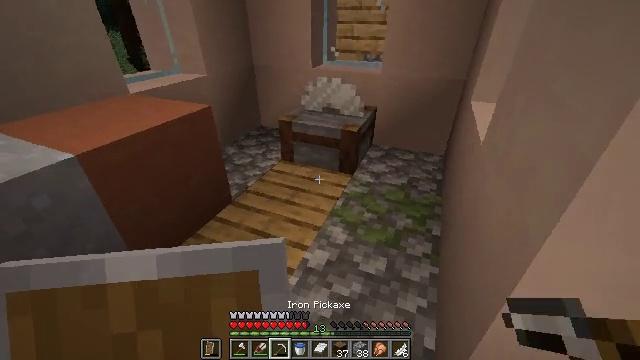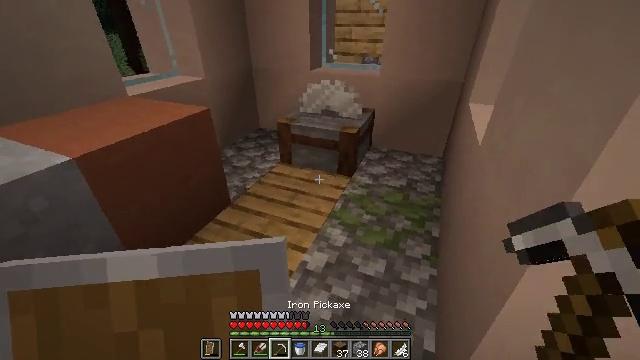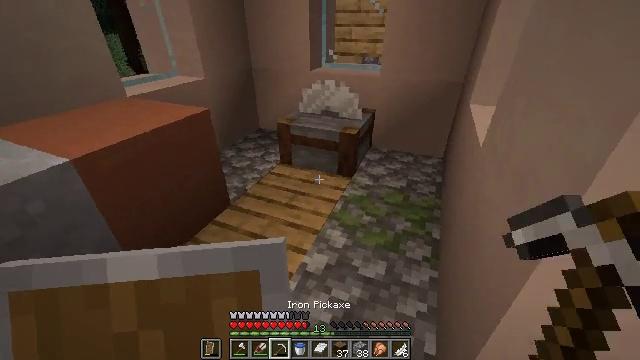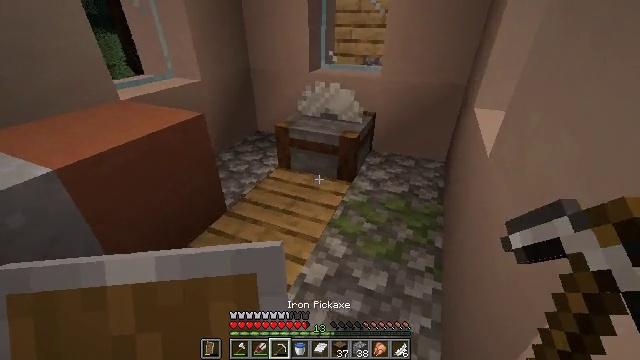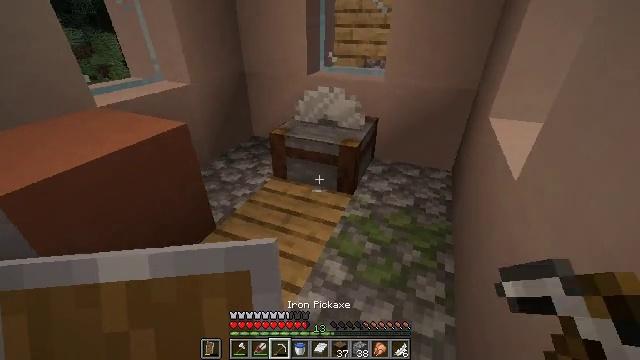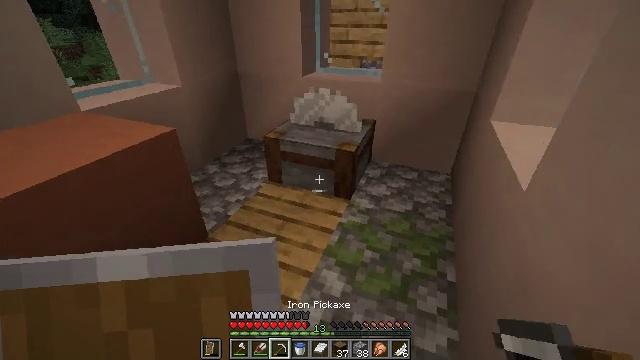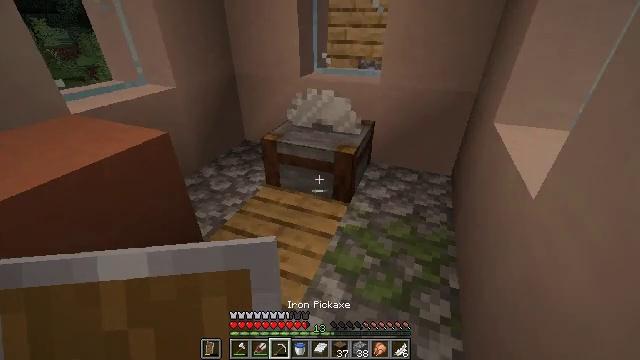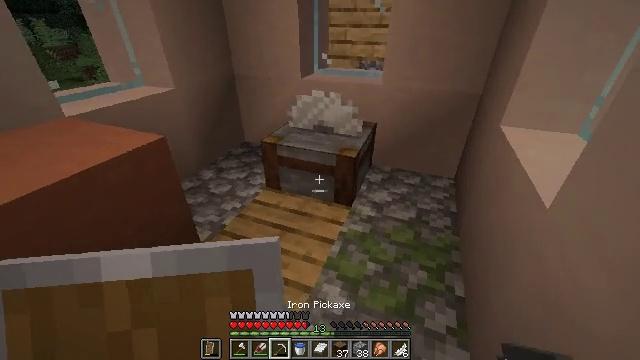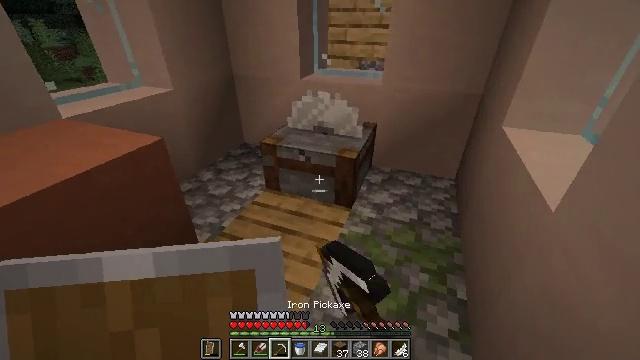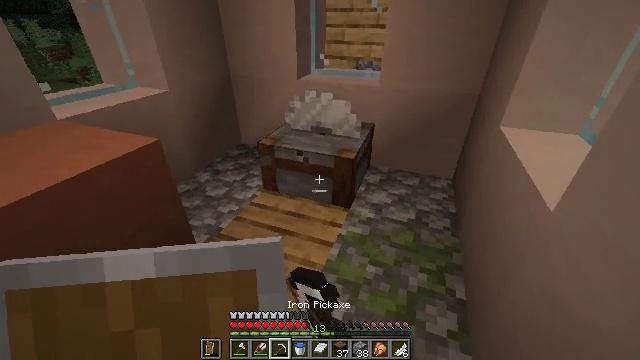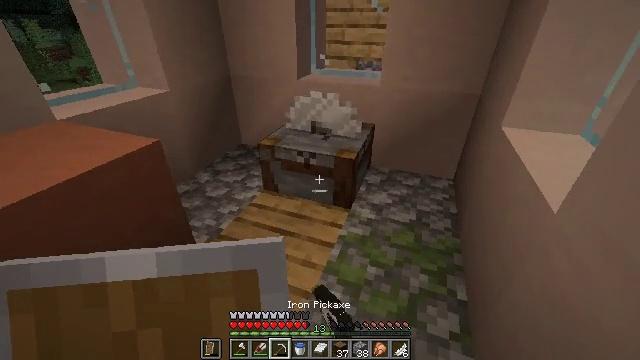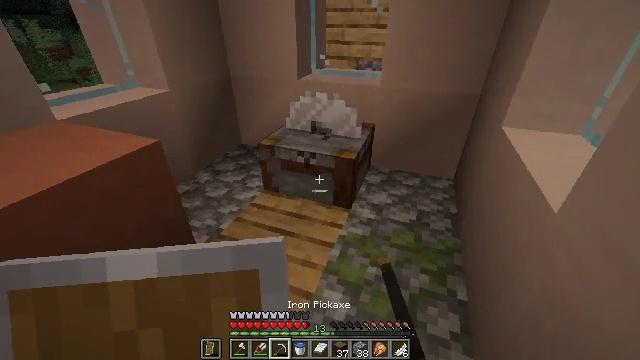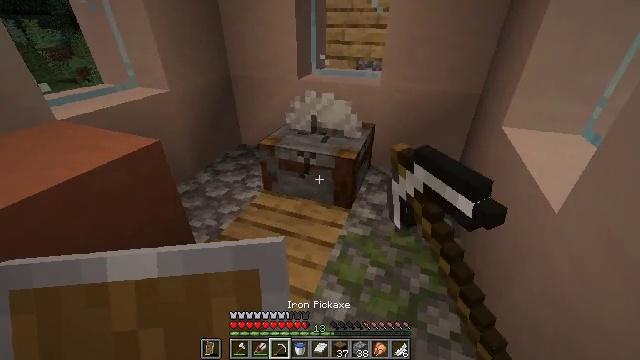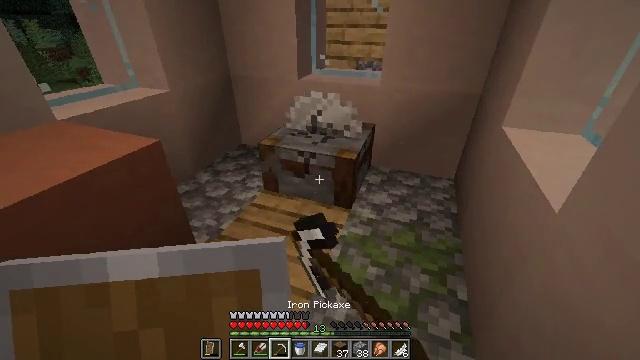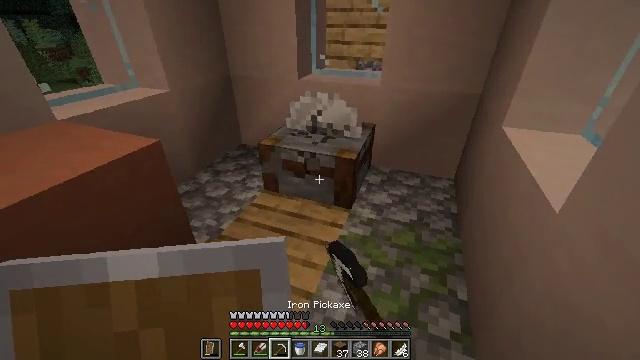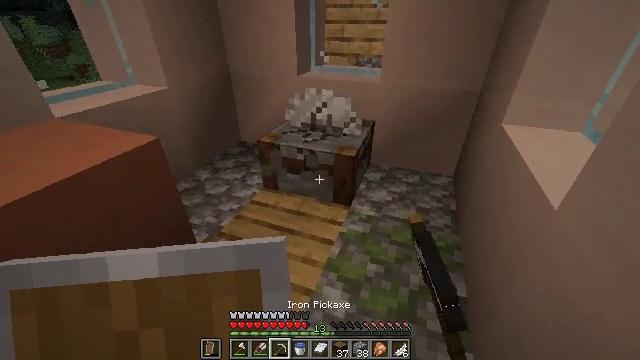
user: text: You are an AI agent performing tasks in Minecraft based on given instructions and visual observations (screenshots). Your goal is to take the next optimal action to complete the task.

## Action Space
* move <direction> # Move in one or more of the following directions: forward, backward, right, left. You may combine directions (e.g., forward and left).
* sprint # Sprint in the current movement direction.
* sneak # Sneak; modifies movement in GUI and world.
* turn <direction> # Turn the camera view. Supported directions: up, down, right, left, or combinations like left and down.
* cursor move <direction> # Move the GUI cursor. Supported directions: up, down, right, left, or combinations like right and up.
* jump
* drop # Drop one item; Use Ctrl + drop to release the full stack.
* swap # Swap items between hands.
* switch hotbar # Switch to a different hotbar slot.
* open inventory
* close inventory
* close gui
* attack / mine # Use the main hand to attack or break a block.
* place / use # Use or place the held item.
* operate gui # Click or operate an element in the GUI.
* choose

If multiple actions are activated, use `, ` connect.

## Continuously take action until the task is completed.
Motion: motion action
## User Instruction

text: Left click on the stonecutter to break it.
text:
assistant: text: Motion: no_op
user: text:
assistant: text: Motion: move forward
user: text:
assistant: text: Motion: move forward
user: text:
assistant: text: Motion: move forward
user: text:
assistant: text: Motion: no_op
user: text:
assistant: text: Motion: no_op
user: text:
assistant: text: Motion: attack / mine
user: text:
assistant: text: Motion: attack / mine
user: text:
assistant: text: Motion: attack / mine
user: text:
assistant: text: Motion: attack / mine
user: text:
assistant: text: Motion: attack / mine
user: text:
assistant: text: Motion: attack / mine
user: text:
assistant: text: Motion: attack / mine
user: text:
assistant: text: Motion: attack / mine
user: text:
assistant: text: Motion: attack / mine
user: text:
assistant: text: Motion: move forward, attack / mine
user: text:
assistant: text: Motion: attack / mine
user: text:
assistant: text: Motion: attack / mine
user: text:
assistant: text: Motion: move forward, turn down, attack / mine
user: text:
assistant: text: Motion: move forward, turn down, attack / mine
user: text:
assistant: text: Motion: move forward, attack / mine
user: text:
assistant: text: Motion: attack / mine
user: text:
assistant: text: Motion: move forward, turn down, attack / mine
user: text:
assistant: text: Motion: move forward, turn down, attack / mine
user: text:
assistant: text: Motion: move forward, turn down, attack / mine
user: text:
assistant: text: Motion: move forward, turn down, attack / mine
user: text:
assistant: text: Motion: move forward, turn down, attack / mine
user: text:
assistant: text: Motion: turn down
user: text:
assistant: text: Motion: attack / mine